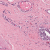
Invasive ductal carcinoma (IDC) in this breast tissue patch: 0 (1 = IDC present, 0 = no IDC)